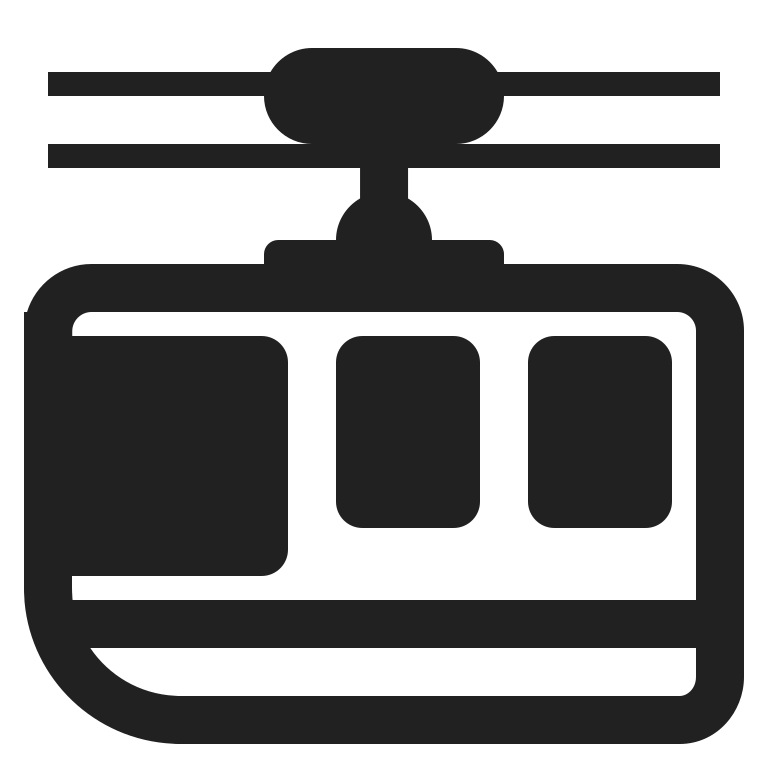
suspension railway high contrast